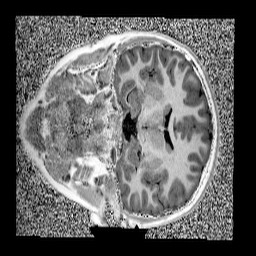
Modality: UNIT1
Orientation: coronal
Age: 10
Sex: male
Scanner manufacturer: siemens
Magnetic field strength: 3 T
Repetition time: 4 s
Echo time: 0.00299 s